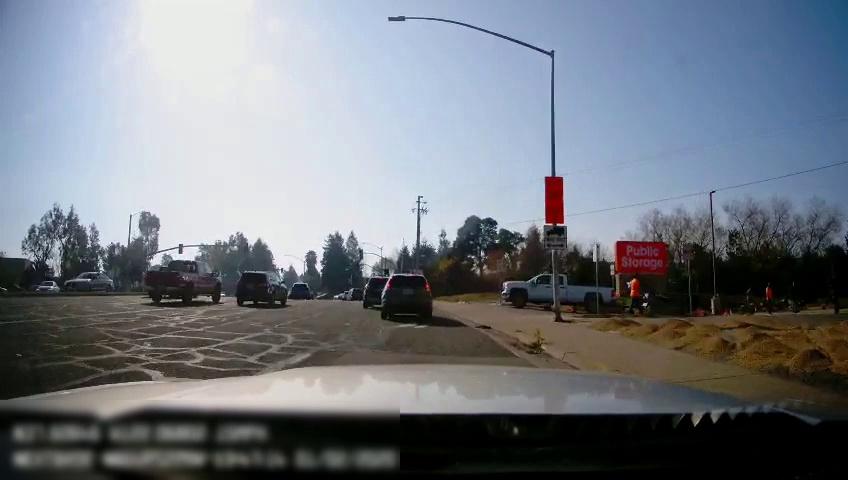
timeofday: Dusk/Dawn/Twilight
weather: Sunny
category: Drivable Space
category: Vehicles | SUV
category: Vehicles | SUV
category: Vehicles | SUV
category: Vehicles | SUV
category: Vehicles | SUV
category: Vehicles | Truck
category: Vehicles | Car
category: Vehicles | Car
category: Vehicles | Truck
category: Pedestrians
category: Pedestrians
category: Traffic | Signs
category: Traffic | Signs
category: Traffic | Lights